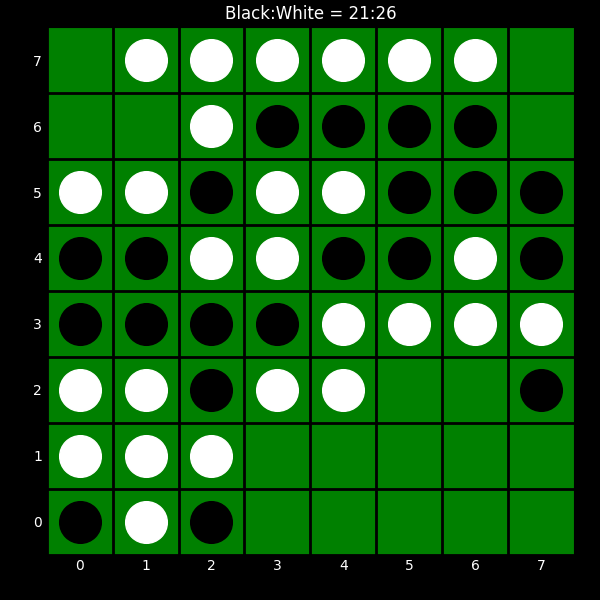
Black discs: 21
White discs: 26